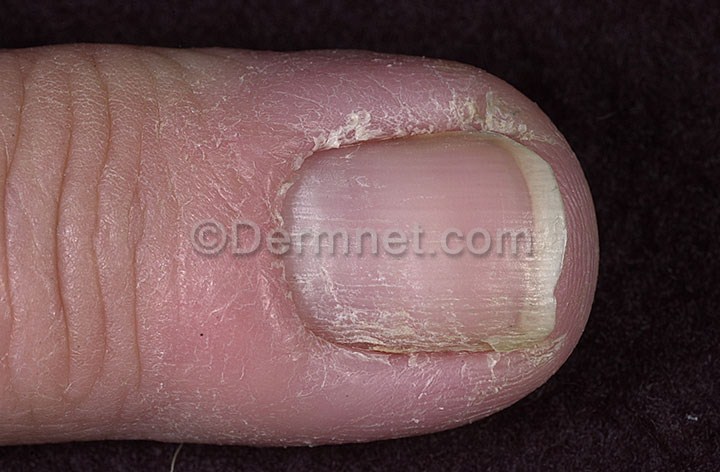
Disease: Nail Fungus and other Nail Disease